Aerial crown-view tile of a tropical tree (Barro Colorado Island, Panama), acquired 20250512:
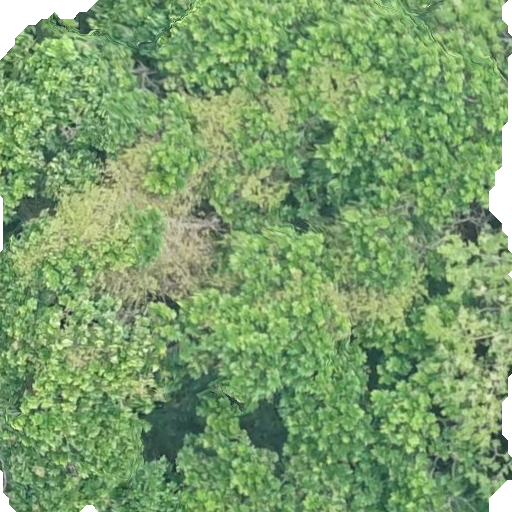
Species: Anacardium excelsum
GBIF accepted scientific name: Anacardium excelsum
Crown area: 459.239 m²